Question: Using MonoTouch to develop my very first iPhone application for a customer, I've overridden the 'UITableViewDataSource.SectionIndexTitles' function to provide a 'string[]' array with what I thought would make the letters in the vertical band.
Currently I'm facing a working index band but without any characters displayed:

(I do think the 'UITableViewDataSource.SectionIndexTitles' has the native counterpart 'sectionIndexTitlesForTableView').
Can someone give me a hint on what I might be doing wrong here?
I do not have all A-Z characters but some characters missing, maybe this could be an issue?
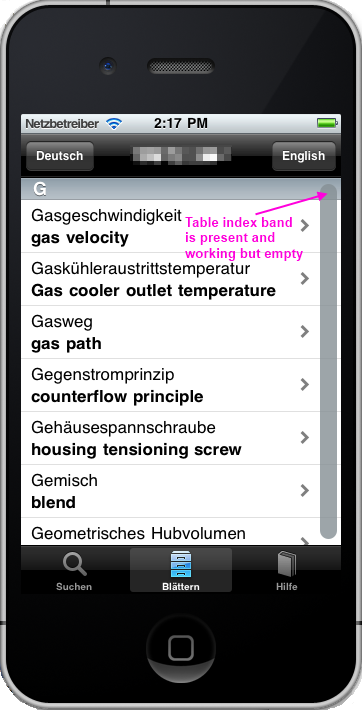
Answer: This is a bug in MonoTouch. A workaround is to create a new method in your table source class and decorate it with the 'Export' attribute, passing the native ObjC method to override ('sectionIndexTitlesForTableView:'):
'''
string[] sectionIndexArray;
//..
[Export ("sectionIndexTitlesForTableView:")]
public NSArray SectionTitles (UITableView tableview)
{
return NSArray.FromStrings(sectionIndexArray);
}
'''